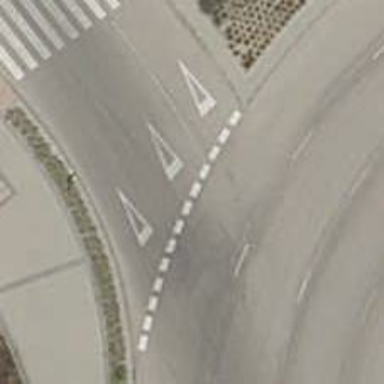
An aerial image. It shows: Road with "give way" sign.